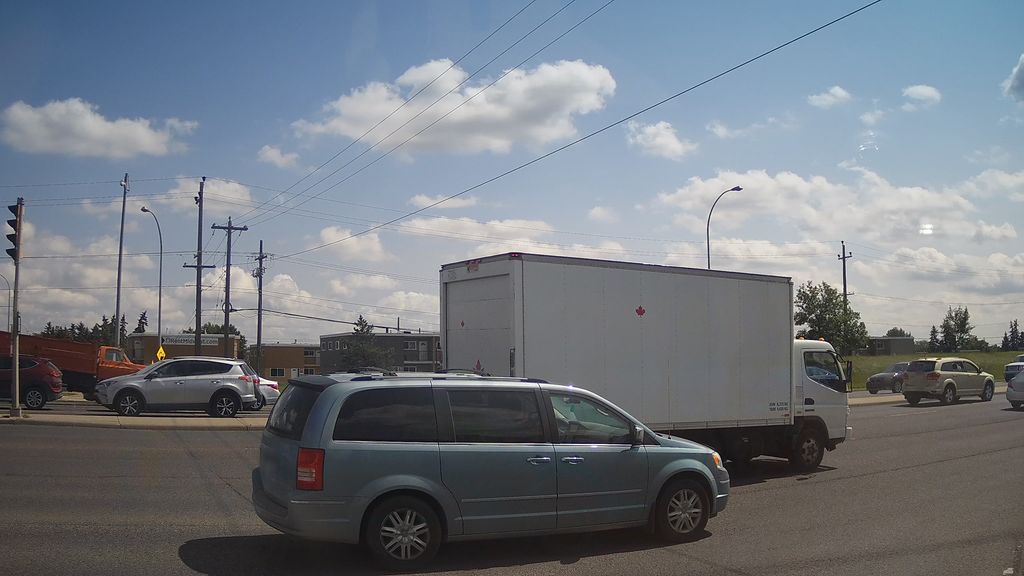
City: edmonton